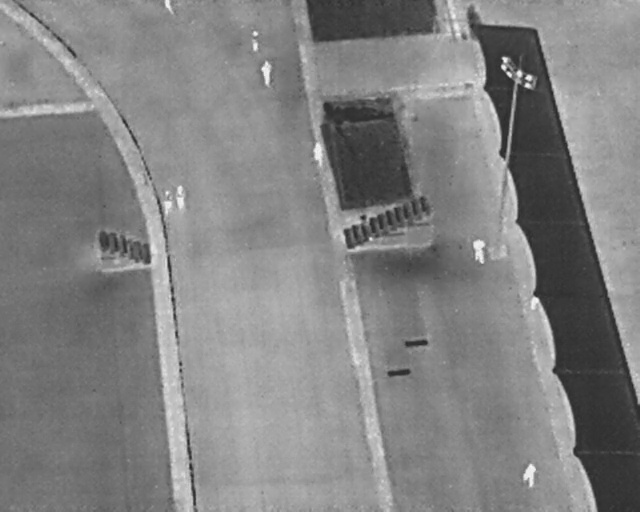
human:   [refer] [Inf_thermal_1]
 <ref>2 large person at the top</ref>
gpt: <box>[[39, 12, 43, 15, 2], [47, 28, 51, 31, 2]]</box>

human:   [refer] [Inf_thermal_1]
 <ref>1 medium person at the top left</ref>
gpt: <box>[[25, 0, 27, 2, 2]]</box>

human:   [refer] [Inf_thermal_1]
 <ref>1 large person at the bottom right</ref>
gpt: <box>[[80, 91, 84, 94, 2]]</box>